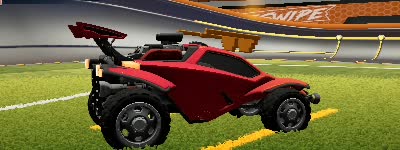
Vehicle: octane